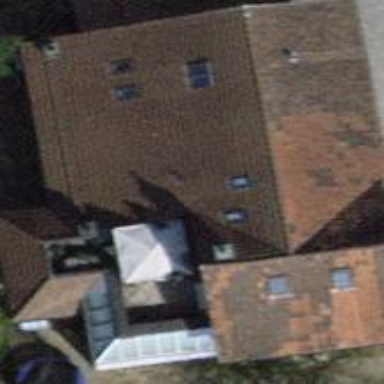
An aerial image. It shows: Detached building.